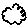
Label: cloud